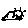
Label: cloud